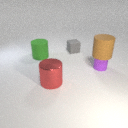
small gray rubber cube to the right of large red metal cylinder